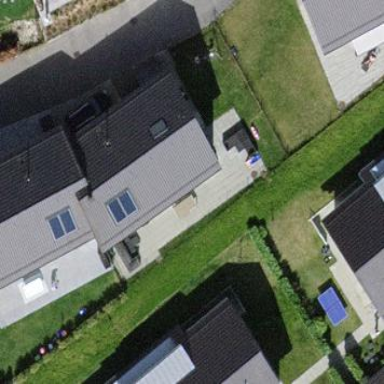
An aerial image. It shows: Simple house.